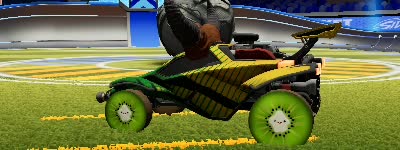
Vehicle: octane